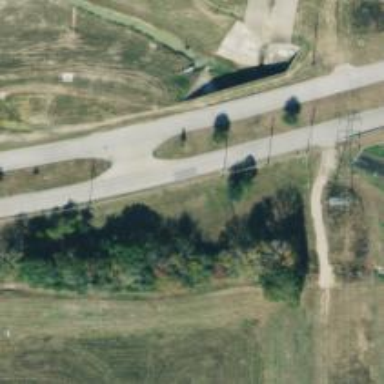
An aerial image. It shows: Secondary link road.